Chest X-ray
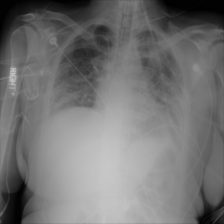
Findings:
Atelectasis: positive
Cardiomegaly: negative
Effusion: negative
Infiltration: positive
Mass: negative
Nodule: negative
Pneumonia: negative
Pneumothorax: negative
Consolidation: negative
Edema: negative
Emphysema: negative
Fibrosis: negative
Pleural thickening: negative
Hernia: negative